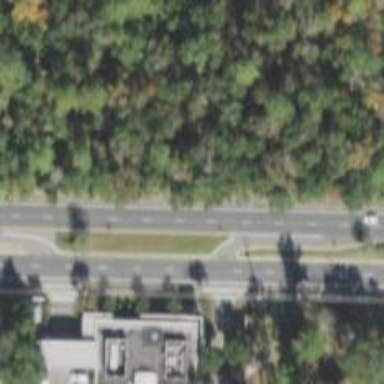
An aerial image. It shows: Primary link road with asphalt surface.